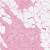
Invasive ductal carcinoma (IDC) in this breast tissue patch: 0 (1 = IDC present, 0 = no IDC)